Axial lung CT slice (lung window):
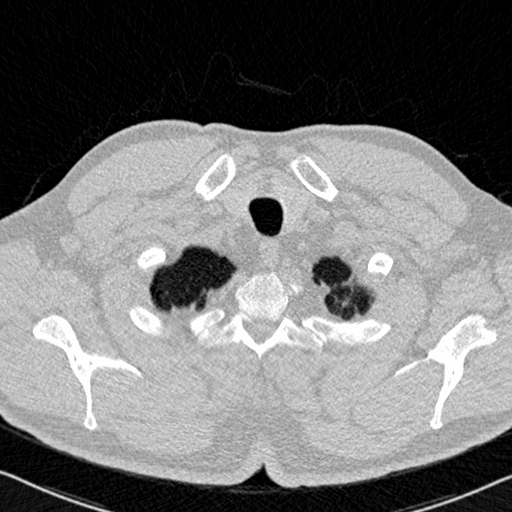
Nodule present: no